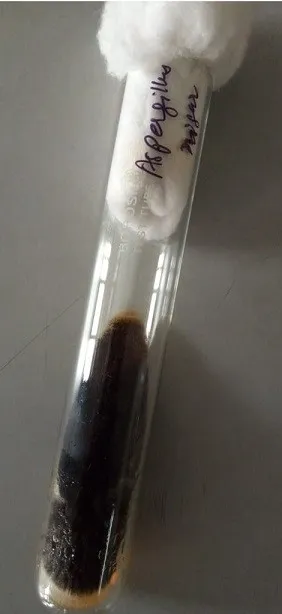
Growth on SDA.
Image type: pathology (fish)